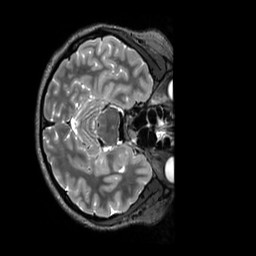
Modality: T2w
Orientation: axial
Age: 22
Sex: female
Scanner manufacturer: siemens
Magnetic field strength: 3 T
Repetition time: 3.2 s
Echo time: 0.728 s